Field crop: maize
Growth stage: 2
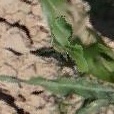
Species: maize